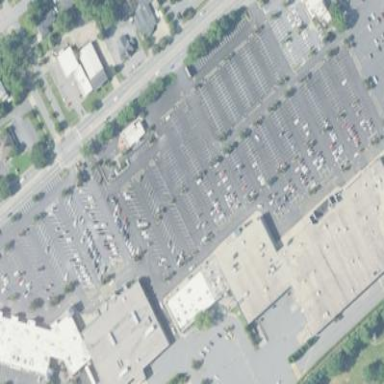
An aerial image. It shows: Retail area.